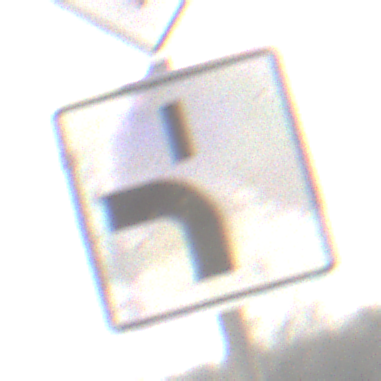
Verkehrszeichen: VerlaufVorfahrtsstrasse5
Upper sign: Vorfahrtsstrasse
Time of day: MorningAfternoon
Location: Outdoor (Nature)
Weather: PartlyCloudy
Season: Winter
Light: Natural